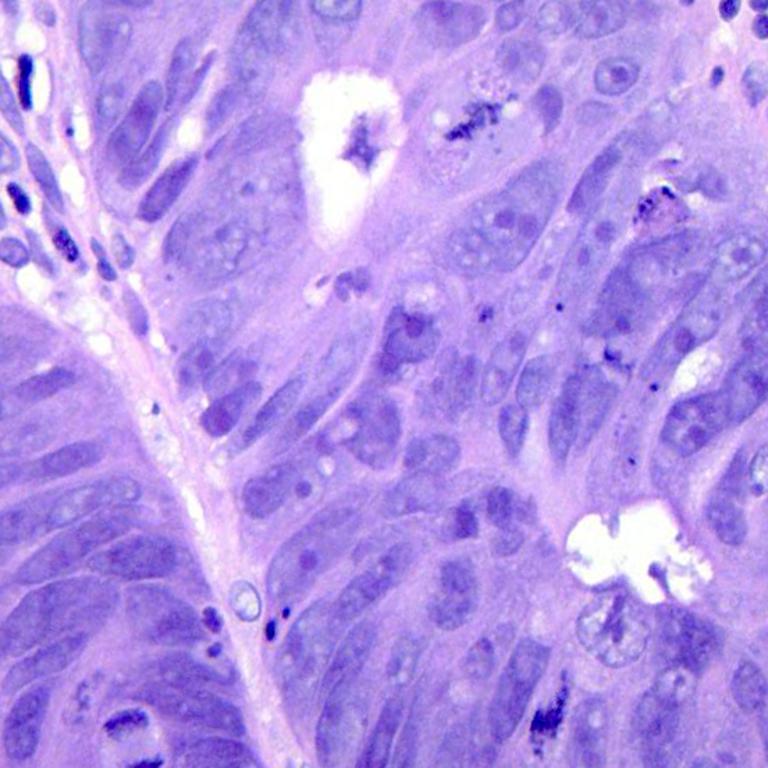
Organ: colon
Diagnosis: adenocarcinomas